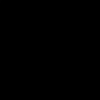
Label: space